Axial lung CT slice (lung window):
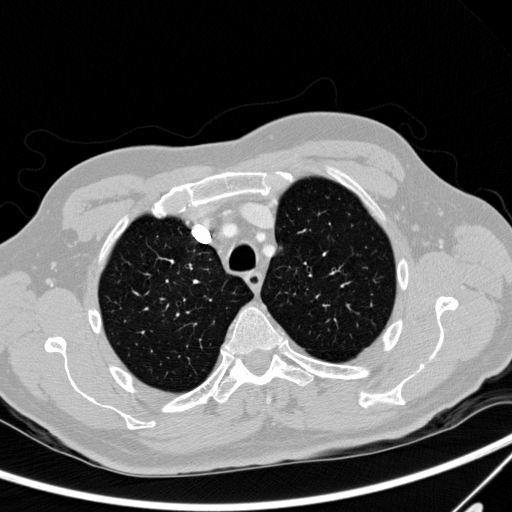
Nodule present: no